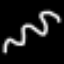
Label: squiggle